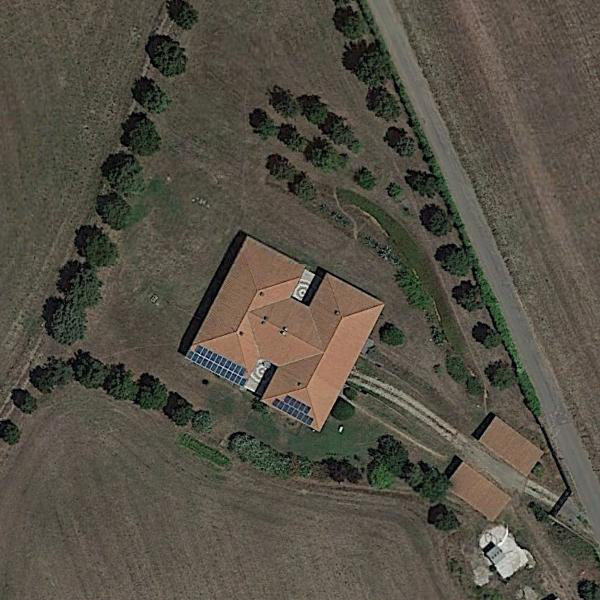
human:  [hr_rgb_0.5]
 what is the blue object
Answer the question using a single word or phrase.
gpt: solar cell